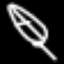
Label: leaf